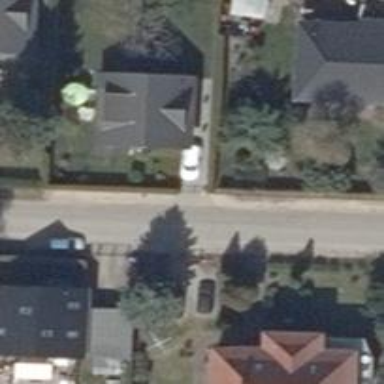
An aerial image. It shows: Driveway.